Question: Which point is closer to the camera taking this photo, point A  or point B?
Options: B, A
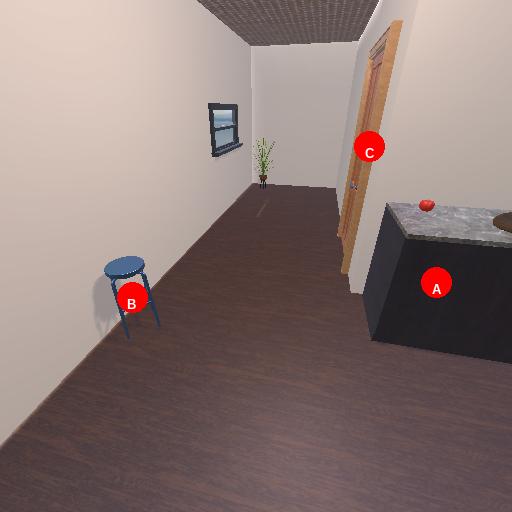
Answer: B